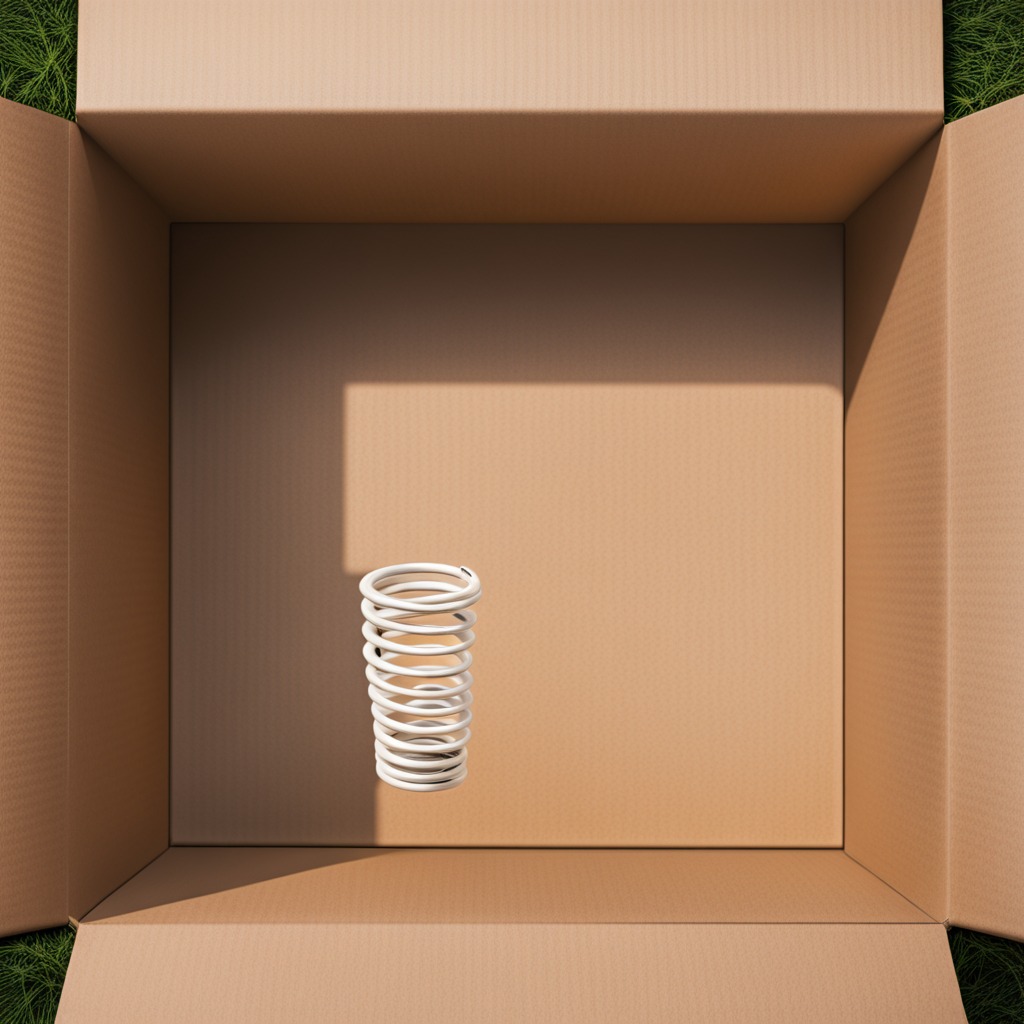
A coiled metal spring is lying on the cardboard box surface.